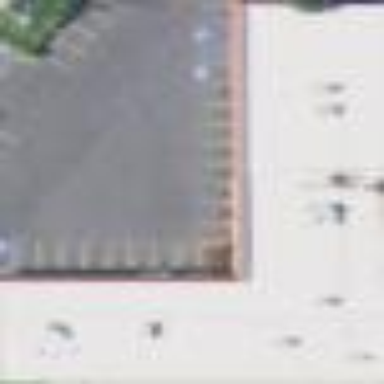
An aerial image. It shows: Mall building.